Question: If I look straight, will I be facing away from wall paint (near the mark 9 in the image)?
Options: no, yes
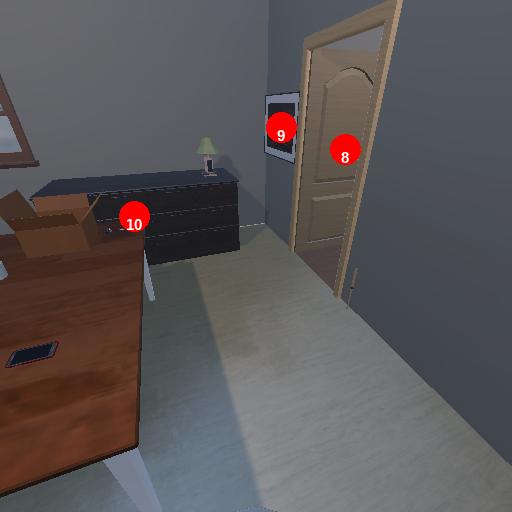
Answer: no